Question: What app has a pen?
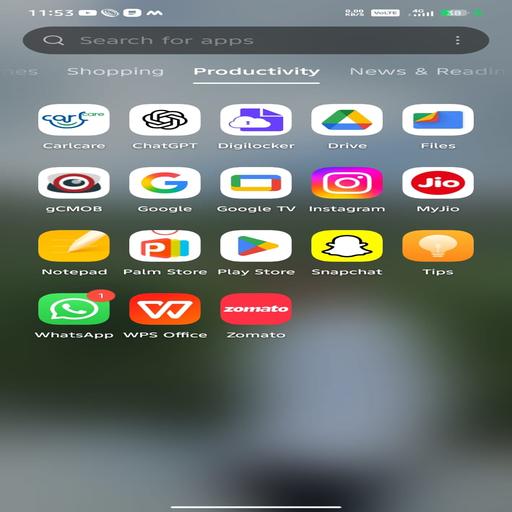
Answer:  Notepad